Aerial crown-view tile of a tropical tree (Barro Colorado Island, Panama), acquired 20240716:
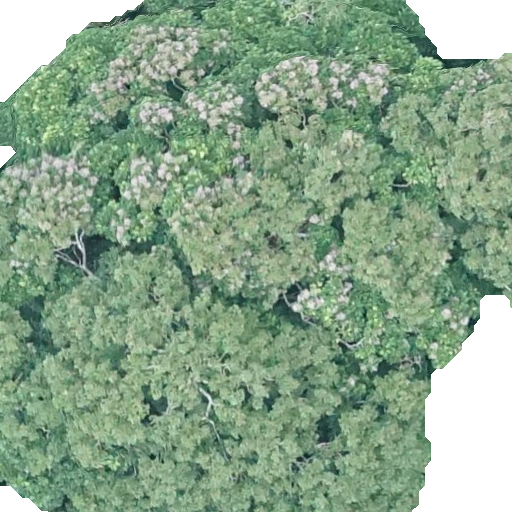
Species: Dipteryx oleifera
GBIF accepted scientific name: Dipteryx oleifera
Crown area: 470.985 m²